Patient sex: M
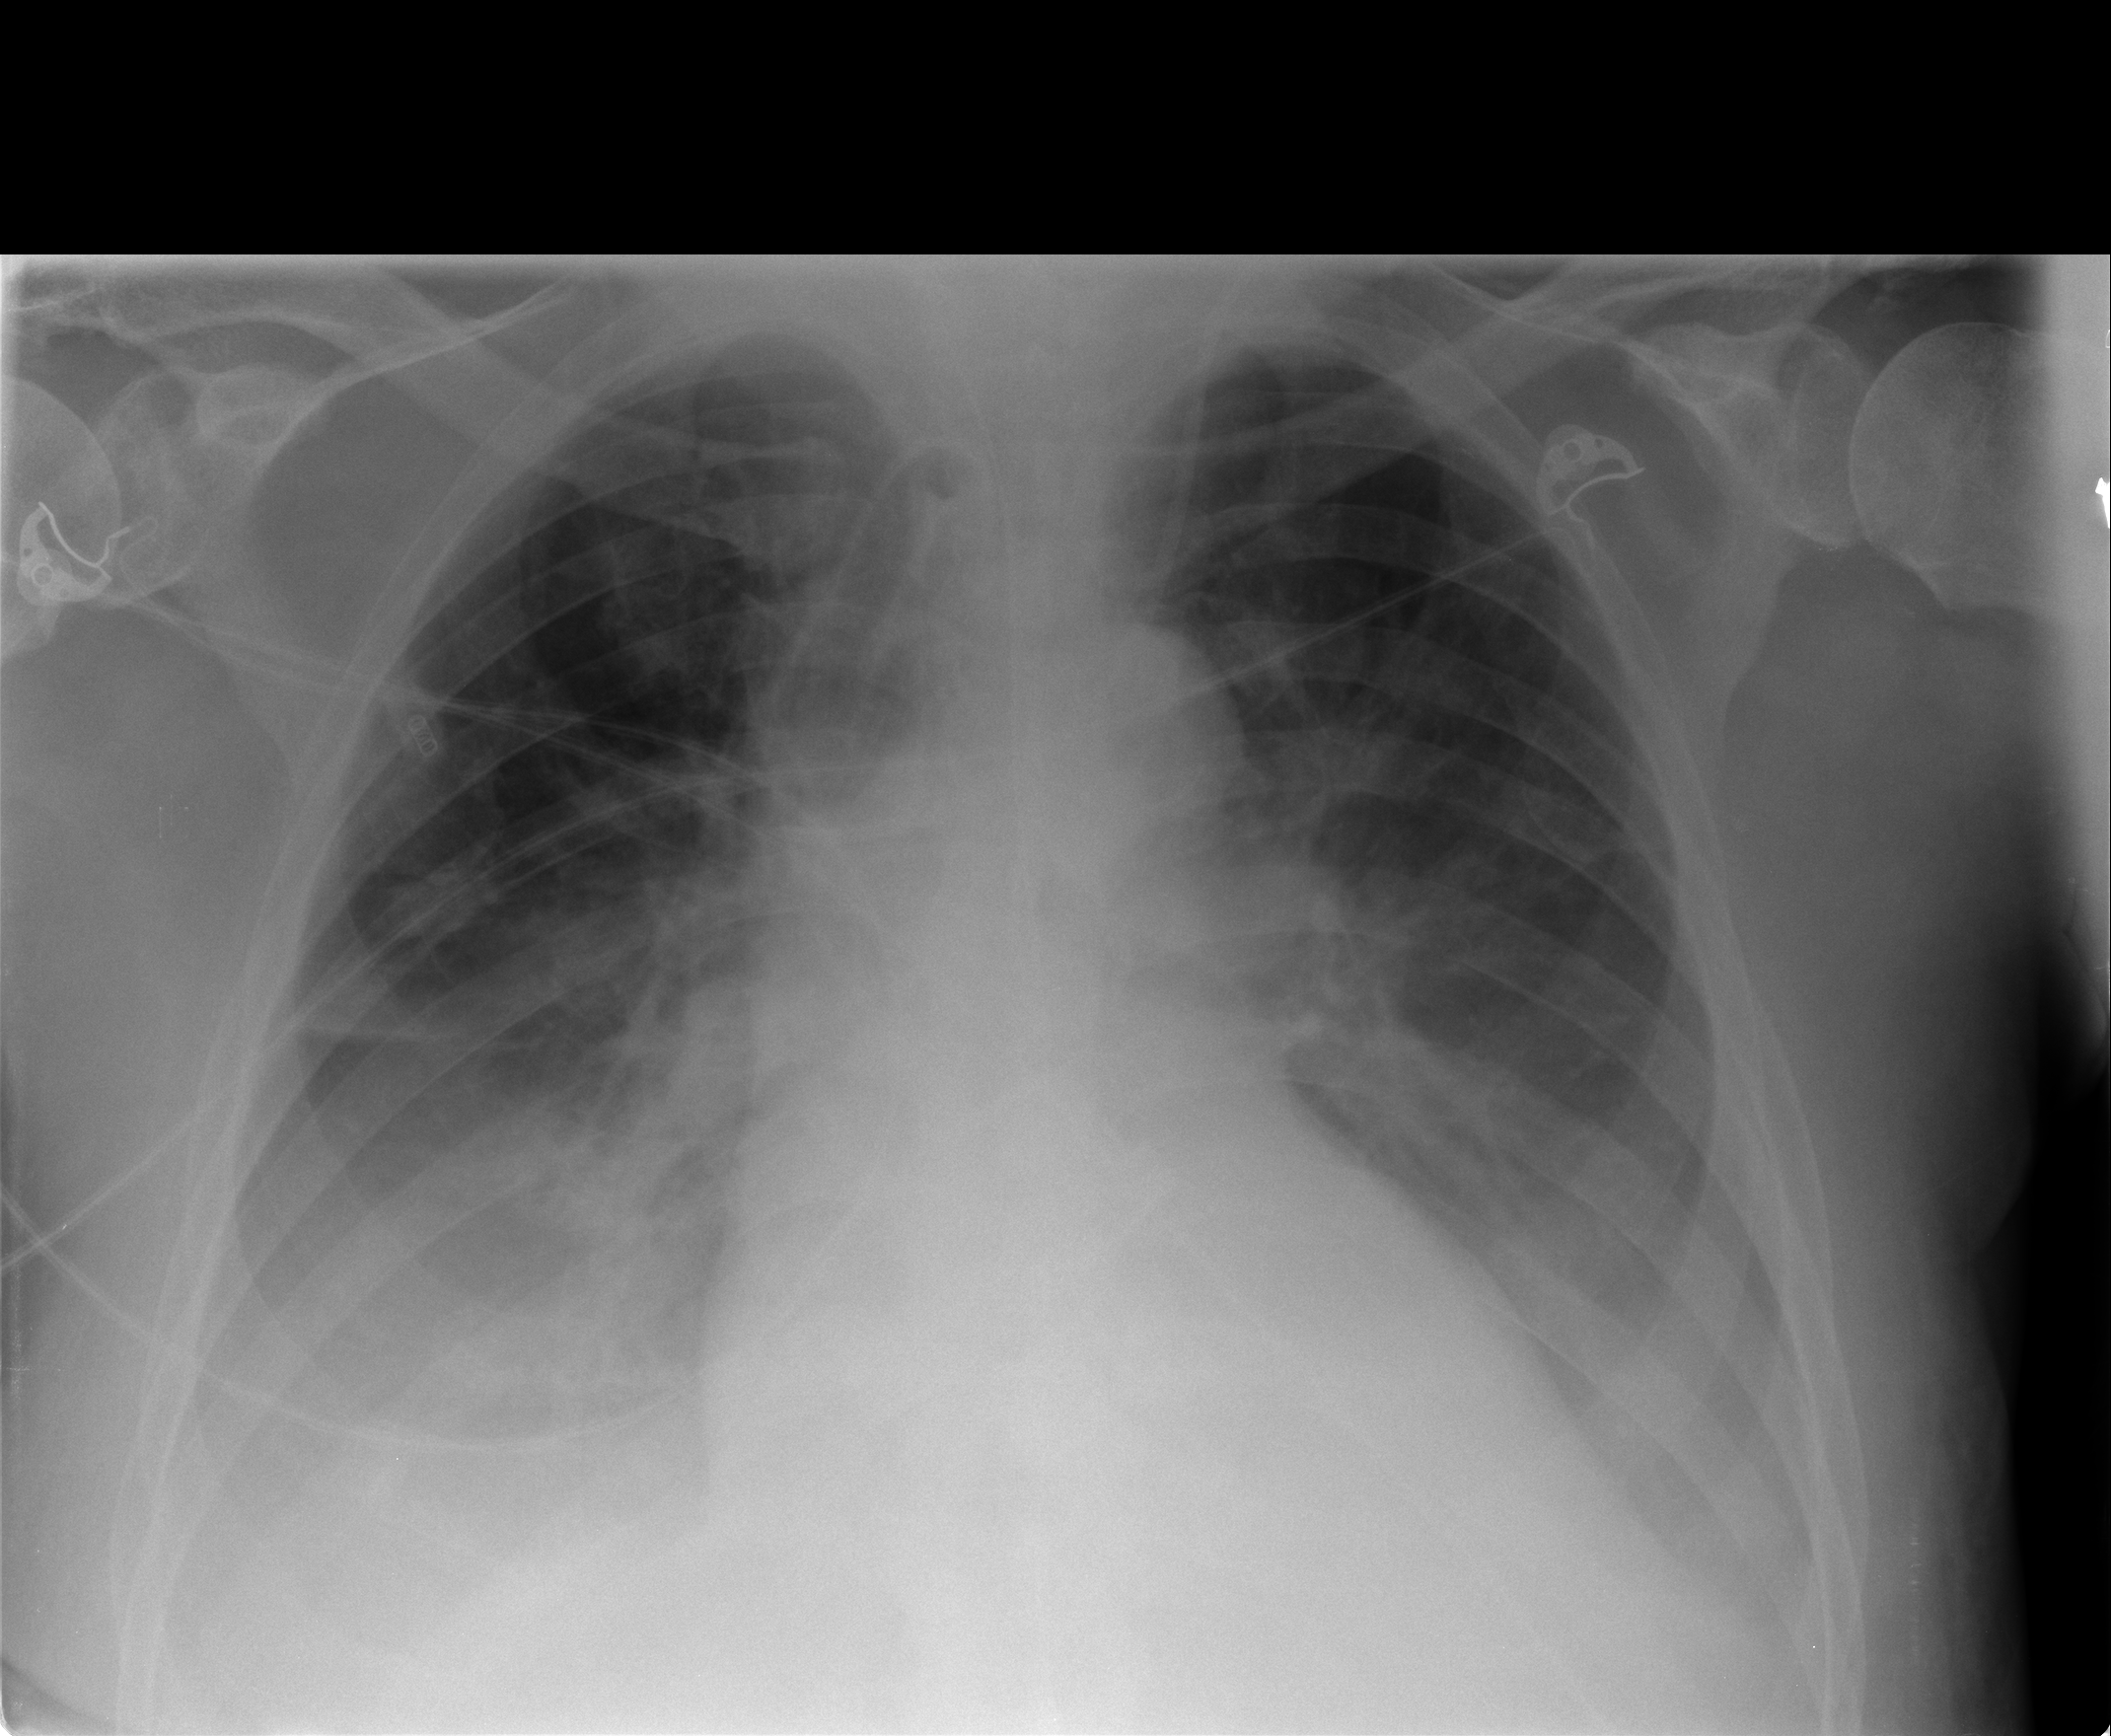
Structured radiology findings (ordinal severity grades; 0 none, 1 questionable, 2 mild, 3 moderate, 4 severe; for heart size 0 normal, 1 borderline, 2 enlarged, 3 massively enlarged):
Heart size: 1
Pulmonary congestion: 3
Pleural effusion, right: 2
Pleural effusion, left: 2
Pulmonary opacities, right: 0
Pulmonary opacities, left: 0
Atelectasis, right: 2
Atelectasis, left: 2